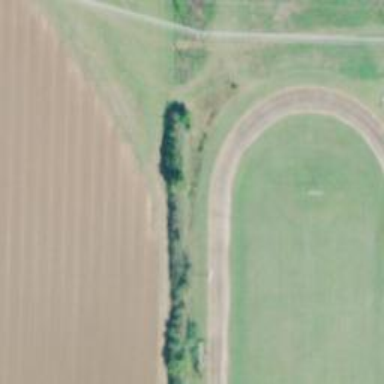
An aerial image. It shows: Track in leisure land.